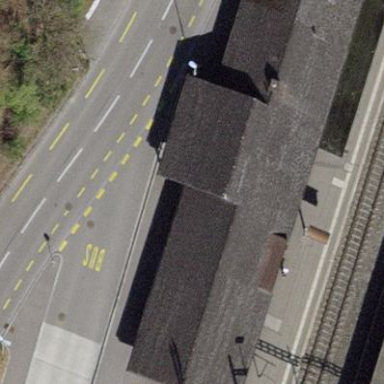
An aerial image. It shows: Train station building with gabled roof.